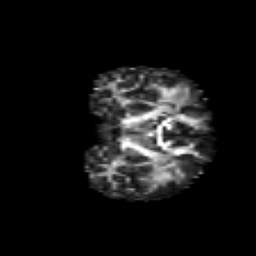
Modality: FA
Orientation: coronal
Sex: male
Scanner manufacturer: siemens
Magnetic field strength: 3 T
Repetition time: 5 s
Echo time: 0.071 s